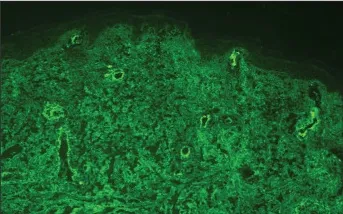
Skin biopsy findings on the lower leg. (C) Immunofluorescence staining revealed granular IgA deposition in the vessel walls (x200).
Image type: pathology (immunostaining)